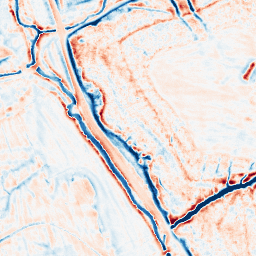
Category: edge_preserving
Decomposition family: bilateral
Decomposition parameters: d: 15
sigma_color: 75
sigma_space: 150
Upsampling method: quintic
Upsampling parameters: scale: 2
Upsampling scale: 2